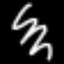
Label: squiggle